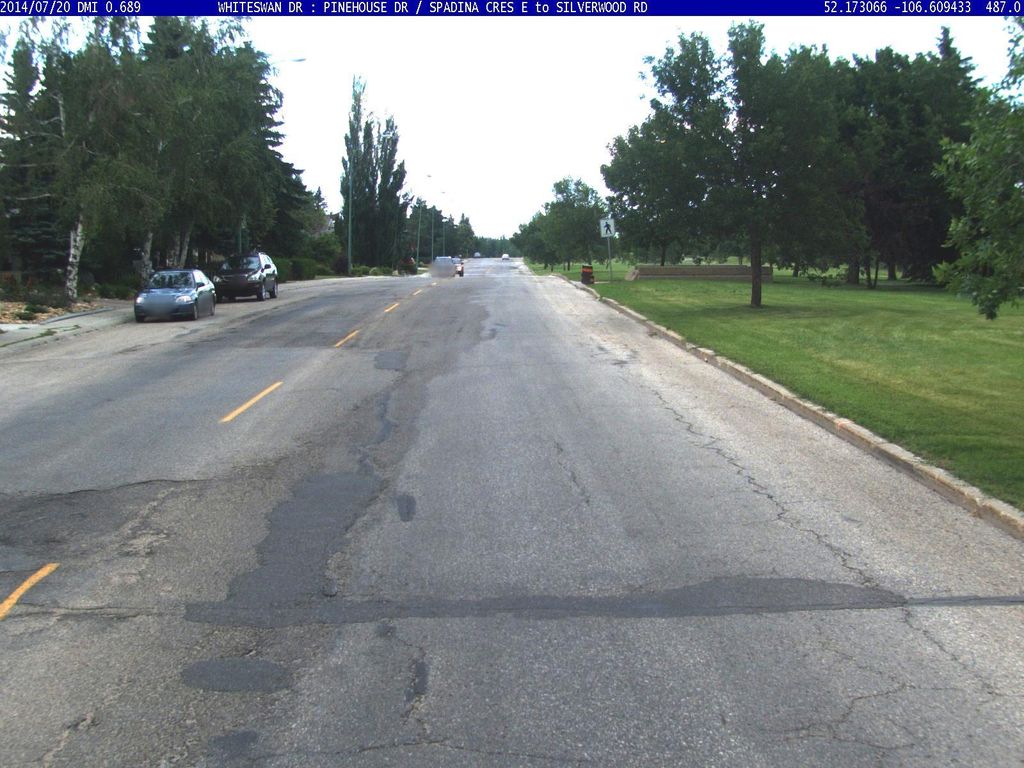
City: saskatoon